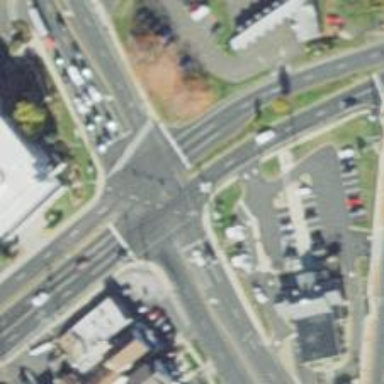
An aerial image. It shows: Marked road crossing.